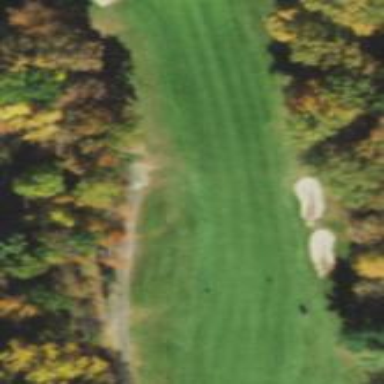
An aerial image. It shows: Golf fairway surrounded by grass.